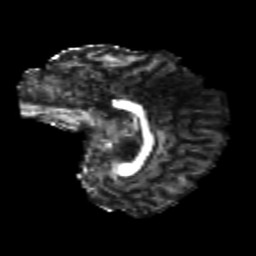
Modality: FA
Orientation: sagittal
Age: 22
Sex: female
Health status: healthy
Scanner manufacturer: philips
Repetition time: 7.384 s
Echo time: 0.08599 s